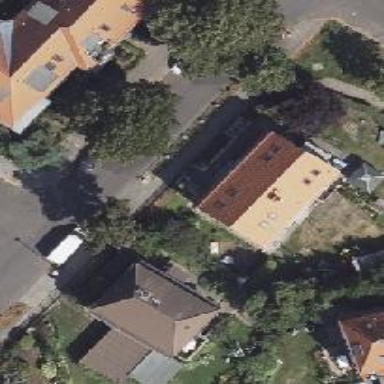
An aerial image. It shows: Detached building with gambrel roof design.